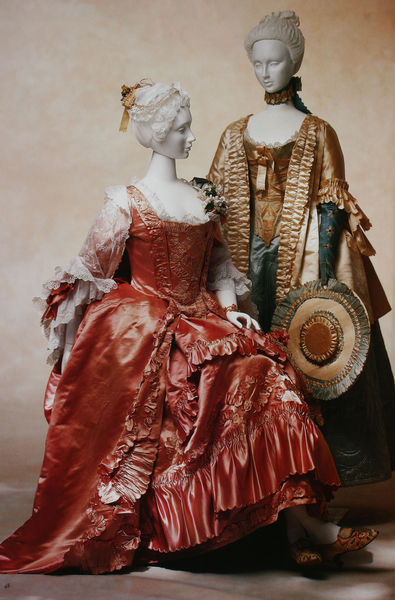
Titel: Kleid (Robe à la francaise)
Standort: Kyoto (Japan)
Institution: Kyoto Costume Institute
Schlagwörter: blau, mann, schatten, umhang, weiß, frauen, grün, ocker, sitzen, ausschnitt, braun, brust, damen, frau, frisur, haar, hell, hintergrund, hut, kleid, kleider, licht, schmuck, blick, dame, rot, schal, beige, fest, mode, muster, rock, schleife, jacke, arme, band, barock, bluse, falten, kleidung, kragen, samt, spitze, stehen, weit, ärmel, boden, gewand, gold, haare, kostüm, mantel, sitzend, stehend, stickerei, stoff, adel, gewänder, paar, saum, spitzen, schleifen, dekoltee, rokoko, rosa, seide, kreis, rund, skulptur, beine, perücke, kopfbedeckung, schleppe, taille, bein, japan, zwei, halsband, mieder, röcke, schuhe, tüll, hellbraun, haarband, figuren, glanz, halstuch, hochgesteckt, robe, glänzend, überwurf, bronze, hochsteckfrisur, plastik, edel, rüsche, rüschen, kropfband, krempe, decolleté, dekolleté, satin, foto, fotografie, photographie, pink, strümpfe, unterrock, porzellan, gestik, tasche, schuh, festlich, brokat, puppe, puppen, zuneigung, photo, bustier, farbfoto, tageskleid, museum, volant, haarschleife, bieder, perücken, textil, korsage, roben, austellung, historisch, bildhauer, corsage, geschmückt, gewandt, hit, figurine, modepuppe, kyoto, scuhe, kleis, halsschleife, geschnürrt, kostäume, pozelan, robe a l´anglais, könglichlich